Aerial crown-view tile of a tropical tree (Barro Colorado Island, Panama), acquired 20250217:
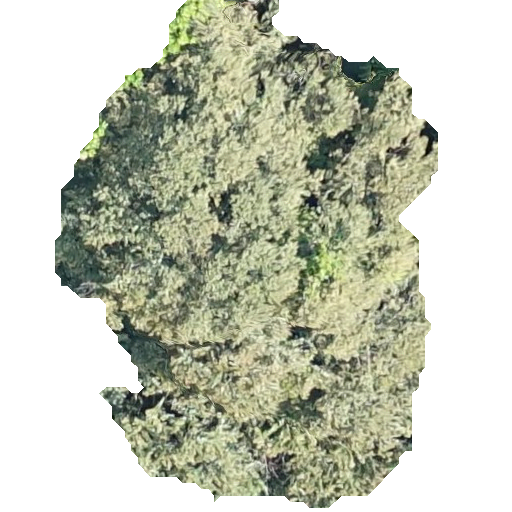
Species: Luehea seemannii
GBIF accepted scientific name: Luehea seemannii
Crown area: 209.477 m²